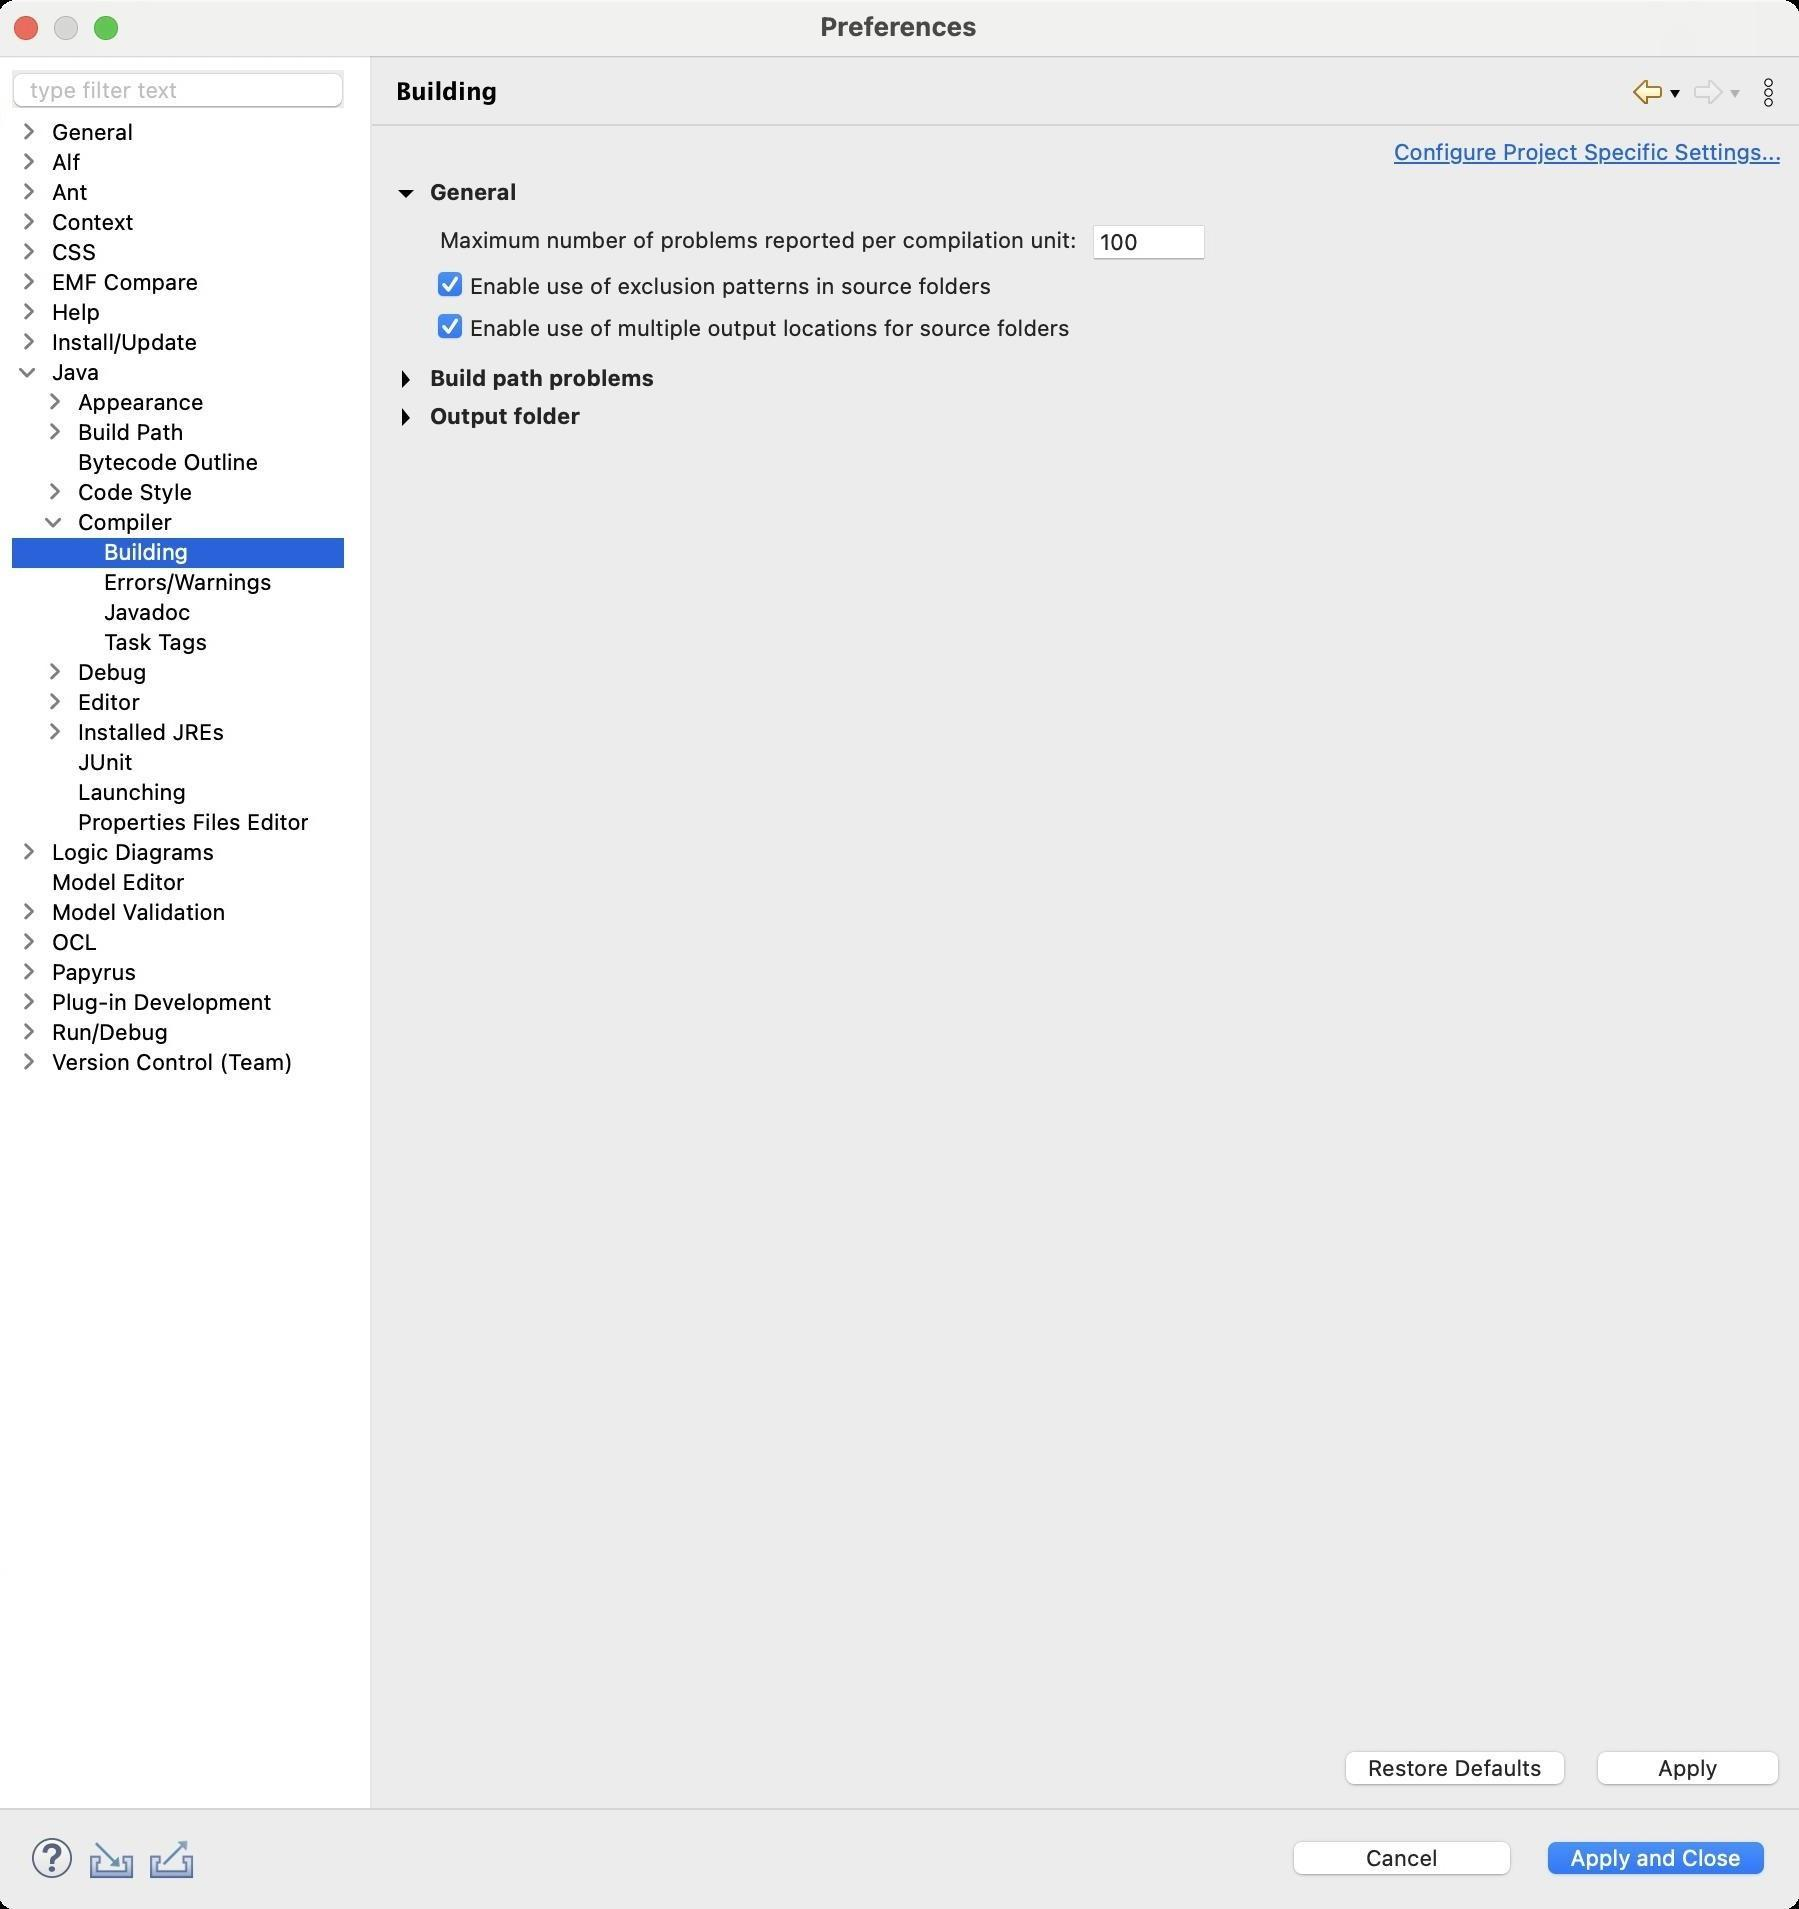
Accessibility tree:
{"name": "Preferences", "role": "AXWindow", "description": null, "role_description": "standard window", "value": null, "position": "480.00;95.00", "size": "901;955", "children": [{"name": "Apply_and_Close", "role": "AXButton", "description": null, "role_description": "button", "value": null, "position": "769.00;917.00", "size": "120;27", "children": []}, {"name": "Cancel", "role": "AXButton", "description": null, "role_description": "button", "value": null, "position": "642.00;917.00", "size": "120;27", "children": []}, {"name": null, "role": "AXToolbar", "description": null, "role_description": "toolbar", "value": null, "position": "12.00;915.00", "size": "90;30", "children": [{"name": "Help", "role": "AXCheckBox", "description": null, "role_description": "checkbox", "value": 0, "position": "12.00;915.00", "size": "30;30", "children": []}, {"name": "Import", "role": "AXButton", "description": null, "role_description": "button", "value": null, "position": "42.00;915.00", "size": "30;30", "children": []}, {"name": "Export", "role": "AXButton", "description": null, "role_description": "button", "value": null, "position": "72.00;915.00", "size": "30;30", "children": []}]}, {"name": null, "role": "AXScrollArea", "description": null, "role_description": "scroll area", "value": null, "position": "199.00;69.00", "size": "697;830", "children": [{"name": "Apply", "role": "AXButton", "description": null, "role_description": "button", "value": null, "position": "794.00;872.00", "size": "102;27", "children": []}, {"name": "Restore_Defaults", "role": "AXButton", "description": null, "role_description": "button", "value": null, "position": "668.00;872.00", "size": "121;27", "children": []}, {"name": null, "role": "AXScrollArea", "description": null, "role_description": "scroll area", "value": null, "position": "199.00;89.00", "size": "697;778", "children": [{"name": null, "role": "AXStaticText", "description": null, "role_description": "text", "value": "Filtered resources are not copied to the output folder during a build. List is comma separated (e.g. '*.doc, plugin.xml, scripts/')", "position": "199.00;201.00", "size": "0;0", "children": []}, {"name": null, "role": "AXTextField", "description": null, "role_description": "text field", "value": "*.launch", "position": "199.00;201.00", "size": "0;0", "children": []}, {"name": null, "role": "AXStaticText", "description": null, "role_description": "text", "value": "Filtered resources:", "position": "199.00;201.00", "size": "0;0", "children": []}, {"name": "Rebuild_class_files_modified_by_others", "role": "AXCheckBox", "description": null, "role_description": "checkbox", "value": 0, "position": "199.00;201.00", "size": "0;0", "children": []}, {"name": "Scrub_output_folders_when_cleaning_projects", "role": "AXCheckBox", "description": null, "role_description": "checkbox", "value": 1, "position": "199.00;201.00", "size": "0;0", "children": []}, {"name": null, "role": "AXPopUpButton", "description": null, "role_description": "pop up button", "value": "Warning", "position": "199.00;201.00", "size": "0;0", "children": []}, {"name": null, "role": "AXStaticText", "description": null, "role_description": "text", "value": "Duplicated resources:", "position": "199.00;201.00", "size": "0;0", "children": []}, {"name": null, "role": "AXStaticText", "description": null, "role_description": "text", "value": "Output folder", "position": "214.00;201.00", "size": "80;14", "children": []}, {"name": "Expandable", "role": "AXOutline", "description": "Expandable", "role_description": "outline", "value": null, "position": "199.00;207.00", "size": "11;11", "children": []}, {"name": null, "role": "AXPopUpButton", "description": null, "role_description": "pop up button", "value": "Error", "position": "199.00;182.00", "size": "0;0", "children": []}, {"name": null, "role": "AXStaticText", "description": null, "role_description": "text", "value": "Project with only main source folders depends on project with only test sources folders", "position": "199.00;182.00", "size": "0;0", "children": []}, {"name": null, "role": "AXPopUpButton", "description": null, "role_description": "pop up button", "value": "Warning", "position": "199.00;182.00", "size": "0;0", "children": []}, {"name": null, "role": "AXStaticText", "description": null, "role_description": "text", "value": "Compiler Compliance does not match used JRE", "position": "199.00;182.00", "size": "0;0", "children": []}, {"name": null, "role": "AXPopUpButton", "description": null, "role_description": "pop up button", "value": "Warning", "position": "199.00;182.00", "size": "0;0", "children": []}, {"name": null, "role": "AXStaticText", "description": null, "role_description": "text", "value": "No strictly compatible JRE for execution environment available:", "position": "199.00;182.00", "size": "0;0", "children": []}, {"name": null, "role": "AXPopUpButton", "description": null, "role_description": "pop up button", "value": "Error", "position": "199.00;182.00", "size": "0;0", "children": []}, {"name": null, "role": "AXStaticText", "description": null, "role_description": "text", "value": "Output location overlaps source location:", "position": "199.00;182.00", "size": "0;0", "children": []}, {"name": null, "role": "AXPopUpButton", "description": null, "role_description": "pop up button", "value": "Ignore", "position": "199.00;182.00", "size": "0;0", "children": []}, {"name": null, "role": "AXStaticText", "description": null, "role_description": "text", "value": "Incompatible required binaries:", "position": "199.00;182.00", "size": "0;0", "children": []}, {"name": null, "role": "AXPopUpButton", "description": null, "role_description": "pop up button", "value": "Error", "position": "199.00;182.00", "size": "0;0", "children": []}, {"name": null, "role": "AXStaticText", "description": null, "role_description": "text", "value": "Circular dependencies:", "position": "199.00;182.00", "size": "0;0", "children": []}, {"name": null, "role": "AXPopUpButton", "description": null, "role_description": "pop up button", "value": "Error", "position": "199.00;182.00", "size": "0;0", "children": []}, {"name": null, "role": "AXStaticText", "description": null, "role_description": "text", "value": "Incomplete build path:", "position": "199.00;182.00", "size": "0;0", "children": []}, {"name": "Abort_build_when_build_path_errors_occur", "role": "AXCheckBox", "description": null, "role_description": "checkbox", "value": 1, "position": "199.00;182.00", "size": "0;0", "children": []}, {"name": null, "role": "AXStaticText", "description": null, "role_description": "text", "value": "Build path problems", "position": "214.00;182.00", "size": "117;14", "children": []}, {"name": "Expandable", "role": "AXOutline", "description": "Expandable", "role_description": "outline", "value": null, "position": "199.00;188.00", "size": "11;11", "children": []}, {"name": "Enable_use_of_multiple_output_locations_for_source_folders", "role": "AXCheckBox", "description": null, "role_description": "checkbox", "value": 1, "position": "219.00;156.00", "size": "385;16", "children": []}, {"name": "Enable_use_of_exclusion_patterns_in_source_folders", "role": "AXCheckBox", "description": null, "role_description": "checkbox", "value": 1, "position": "219.00;135.00", "size": "385;16", "children": []}, {"name": null, "role": "AXTextField", "description": null, "role_description": "text field", "value": "100", "position": "547.00;111.00", "size": "57;19", "children": []}, {"name": null, "role": "AXStaticText", "description": null, "role_description": "text", "value": "Maximum number of problems reported per compilation unit:", "position": "219.00;113.00", "size": "323;14", "children": []}, {"name": null, "role": "AXStaticText", "description": null, "role_description": "text", "value": "General", "position": "214.00;89.00", "size": "48;14", "children": []}, {"name": "Expandable", "role": "AXOutline", "description": "Expandable", "role_description": "outline", "value": null, "position": "199.00;95.00", "size": "11;11", "children": []}]}, {"name": null, "role": "AXScrollArea", "description": null, "role_description": "scroll area", "value": null, "position": "696.00;69.00", "size": "200;15", "children": [{"name": null, "role": "AXTextArea", "description": null, "role_description": "text entry area", "value": "Configure Project Specific Settings...", "position": "696.00;69.00", "size": "200;15", "children": [{"name": "Configure_Project_Specific_Settings...", "role": "AXLink", "description": null, "role_description": "hyperlink", "value": null, "position": "698.00;69.00", "size": "194;13", "children": []}]}]}]}, {"name": null, "role": "AXToolbar", "description": "", "role_description": "toolbar", "value": null, "position": "814.00;35.00", "size": "82;22", "children": [{"name": "Back_to_Compiler", "role": "AXMenuButton", "description": null, "role_description": "menu button", "value": null, "position": "814.00;35.00", "size": "22;22", "children": []}, {"name": "Forward", "role": "AXMenuButton", "description": null, "role_description": "menu button", "value": null, "position": "844.00;35.00", "size": "22;22", "children": []}, {"name": "Additional_Dialog_Actions", "role": "AXButton", "description": null, "role_description": "button", "value": null, "position": "874.00;35.00", "size": "22;22", "children": []}]}, {"name": null, "role": "AXStaticText", "description": "", "role_description": "text", "value": "Building", "position": "196.00;35.00", "size": "611;21", "children": []}, {"name": null, "role": "AXSplitter", "description": null, "role_description": "splitter", "value": 180, "position": "180.00;28.00", "size": "5;876", "children": []}, {"name": null, "role": "AXScrollArea", "description": null, "role_description": "scroll area", "value": null, "position": "7.00;59.00", "size": "166;845", "children": [{"name": null, "role": "AXOutline", "description": null, "role_description": "outline", "value": null, "position": "7.00;59.00", "size": "166;845", "children": [{"name": null, "role": "AXRow", "description": null, "role_description": "outline row", "value": null, "position": "7.00;59.00", "size": "166;15", "children": [{"name": null, "role": "AXGroup", "description": null, "role_description": "group", "value": null, "position": "7.00;59.00", "size": "149;15", "children": [{"name": null, "role": "AXDisclosureTriangle", "description": null, "role_description": "disclosure triangle", "value": 0, "position": "9.00;59.00", "size": "12;14", "children": []}, {"name": null, "role": "AXStaticText", "description": null, "role_description": "text", "value": "General", "position": "25.00;59.00", "size": "130;14", "children": []}]}]}, {"name": null, "role": "AXRow", "description": null, "role_description": "outline row", "value": null, "position": "7.00;74.00", "size": "166;15", "children": [{"name": null, "role": "AXGroup", "description": null, "role_description": "group", "value": null, "position": "7.00;74.00", "size": "149;15", "children": [{"name": null, "role": "AXDisclosureTriangle", "description": null, "role_description": "disclosure triangle", "value": 0, "position": "9.00;74.00", "size": "12;14", "children": []}, {"name": null, "role": "AXStaticText", "description": null, "role_description": "text", "value": "Alf", "position": "25.00;74.00", "size": "130;14", "children": []}]}]}, {"name": null, "role": "AXRow", "description": null, "role_description": "outline row", "value": null, "position": "7.00;89.00", "size": "166;15", "children": [{"name": null, "role": "AXGroup", "description": null, "role_description": "group", "value": null, "position": "7.00;89.00", "size": "149;15", "children": [{"name": null, "role": "AXDisclosureTriangle", "description": null, "role_description": "disclosure triangle", "value": 0, "position": "9.00;89.00", "size": "12;14", "children": []}, {"name": null, "role": "AXStaticText", "description": null, "role_description": "text", "value": "Ant", "position": "25.00;89.00", "size": "130;14", "children": []}]}]}, {"name": null, "role": "AXRow", "description": null, "role_description": "outline row", "value": null, "position": "7.00;104.00", "size": "166;15", "children": [{"name": null, "role": "AXGroup", "description": null, "role_description": "group", "value": null, "position": "7.00;104.00", "size": "149;15", "children": [{"name": null, "role": "AXDisclosureTriangle", "description": null, "role_description": "disclosure triangle", "value": 0, "position": "9.00;104.00", "size": "12;14", "children": []}, {"name": null, "role": "AXStaticText", "description": null, "role_description": "text", "value": "Context", "position": "25.00;104.00", "size": "130;14", "children": []}]}]}, {"name": null, "role": "AXRow", "description": null, "role_description": "outline row", "value": null, "position": "7.00;119.00", "size": "166;15", "children": [{"name": null, "role": "AXGroup", "description": null, "role_description": "group", "value": null, "position": "7.00;119.00", "size": "149;15", "children": [{"name": null, "role": "AXDisclosureTriangle", "description": null, "role_description": "disclosure triangle", "value": 0, "position": "9.00;119.00", "size": "12;14", "children": []}, {"name": null, "role": "AXStaticText", "description": null, "role_description": "text", "value": "CSS", "position": "25.00;119.00", "size": "130;14", "children": []}]}]}, {"name": null, "role": "AXRow", "description": null, "role_description": "outline row", "value": null, "position": "7.00;134.00", "size": "166;15", "children": [{"name": null, "role": "AXGroup", "description": null, "role_description": "group", "value": null, "position": "7.00;134.00", "size": "149;15", "children": [{"name": null, "role": "AXDisclosureTriangle", "description": null, "role_description": "disclosure triangle", "value": 0, "position": "9.00;134.00", "size": "12;14", "children": []}, {"name": null, "role": "AXStaticText", "description": null, "role_description": "text", "value": "EMF Compare", "position": "25.00;134.00", "size": "130;14", "children": []}]}]}, {"name": null, "role": "AXRow", "description": null, "role_description": "outline row", "value": null, "position": "7.00;149.00", "size": "166;15", "children": [{"name": null, "role": "AXGroup", "description": null, "role_description": "group", "value": null, "position": "7.00;149.00", "size": "149;15", "children": [{"name": null, "role": "AXDisclosureTriangle", "description": null, "role_description": "disclosure triangle", "value": 0, "position": "9.00;149.00", "size": "12;14", "children": []}, {"name": null, "role": "AXStaticText", "description": null, "role_description": "text", "value": "Help", "position": "25.00;149.00", "size": "130;14", "children": []}]}]}, {"name": null, "role": "AXRow", "description": null, "role_description": "outline row", "value": null, "position": "7.00;164.00", "size": "166;15", "children": [{"name": null, "role": "AXGroup", "description": null, "role_description": "group", "value": null, "position": "7.00;164.00", "size": "149;15", "children": [{"name": null, "role": "AXDisclosureTriangle", "description": null, "role_description": "disclosure triangle", "value": 0, "position": "9.00;164.00", "size": "12;14", "children": []}, {"name": null, "role": "AXStaticText", "description": null, "role_description": "text", "value": "Install/Update", "position": "25.00;164.00", "size": "130;14", "children": []}]}]}, {"name": null, "role": "AXRow", "description": null, "role_description": "outline row", "value": null, "position": "7.00;179.00", "size": "166;15", "children": [{"name": null, "role": "AXGroup", "description": null, "role_description": "group", "value": null, "position": "7.00;179.00", "size": "149;15", "children": [{"name": null, "role": "AXDisclosureTriangle", "description": null, "role_description": "disclosure triangle", "value": 1, "position": "9.00;179.00", "size": "12;14", "children": []}, {"name": null, "role": "AXStaticText", "description": null, "role_description": "text", "value": "Java", "position": "25.00;179.00", "size": "130;14", "children": []}]}]}, {"name": null, "role": "AXRow", "description": null, "role_description": "outline row", "value": null, "position": "7.00;194.00", "size": "166;15", "children": [{"name": null, "role": "AXGroup", "description": null, "role_description": "group", "value": null, "position": "7.00;194.00", "size": "149;15", "children": [{"name": null, "role": "AXDisclosureTriangle", "description": null, "role_description": "disclosure triangle", "value": 0, "position": "22.00;194.00", "size": "12;14", "children": []}, {"name": null, "role": "AXStaticText", "description": null, "role_description": "text", "value": "Appearance", "position": "38.00;194.00", "size": "117;14", "children": []}]}]}, {"name": null, "role": "AXRow", "description": null, "role_description": "outline row", "value": null, "position": "7.00;209.00", "size": "166;15", "children": [{"name": null, "role": "AXGroup", "description": null, "role_description": "group", "value": null, "position": "7.00;209.00", "size": "149;15", "children": [{"name": null, "role": "AXDisclosureTriangle", "description": null, "role_description": "disclosure triangle", "value": 0, "position": "22.00;209.00", "size": "12;14", "children": []}, {"name": null, "role": "AXStaticText", "description": null, "role_description": "text", "value": "Build Path", "position": "38.00;209.00", "size": "117;14", "children": []}]}]}, {"name": null, "role": "AXRow", "description": null, "role_description": "outline row", "value": null, "position": "7.00;224.00", "size": "166;15", "children": [{"name": null, "role": "AXStaticText", "description": null, "role_description": "text", "value": "Bytecode Outline", "position": "38.00;224.00", "size": "117;14", "children": []}]}, {"name": null, "role": "AXRow", "description": null, "role_description": "outline row", "value": null, "position": "7.00;239.00", "size": "166;15", "children": [{"name": null, "role": "AXGroup", "description": null, "role_description": "group", "value": null, "position": "7.00;239.00", "size": "149;15", "children": [{"name": null, "role": "AXDisclosureTriangle", "description": null, "role_description": "disclosure triangle", "value": 0, "position": "22.00;239.00", "size": "12;14", "children": []}, {"name": null, "role": "AXStaticText", "description": null, "role_description": "text", "value": "Code Style", "position": "38.00;239.00", "size": "117;14", "children": []}]}]}, {"name": null, "role": "AXRow", "description": null, "role_description": "outline row", "value": null, "position": "7.00;254.00", "size": "166;15", "children": [{"name": null, "role": "AXGroup", "description": null, "role_description": "group", "value": null, "position": "7.00;254.00", "size": "149;15", "children": [{"name": null, "role": "AXDisclosureTriangle", "description": null, "role_description": "disclosure triangle", "value": 1, "position": "22.00;254.00", "size": "12;14", "children": []}, {"name": null, "role": "AXStaticText", "description": null, "role_description": "text", "value": "Compiler", "position": "38.00;254.00", "size": "117;14", "children": []}]}]}, {"name": null, "role": "AXRow", "description": null, "role_description": "outline row", "value": null, "position": "7.00;269.00", "size": "166;15", "children": [{"name": null, "role": "AXStaticText", "description": null, "role_description": "text", "value": "Building", "position": "51.00;269.00", "size": "104;14", "children": []}]}, {"name": null, "role": "AXRow", "description": null, "role_description": "outline row", "value": null, "position": "7.00;284.00", "size": "166;15", "children": [{"name": null, "role": "AXStaticText", "description": null, "role_description": "text", "value": "Errors/Warnings", "position": "51.00;284.00", "size": "104;14", "children": []}]}, {"name": null, "role": "AXRow", "description": null, "role_description": "outline row", "value": null, "position": "7.00;299.00", "size": "166;15", "children": [{"name": null, "role": "AXStaticText", "description": null, "role_description": "text", "value": "Javadoc", "position": "51.00;299.00", "size": "104;14", "children": []}]}, {"name": null, "role": "AXRow", "description": null, "role_description": "outline row", "value": null, "position": "7.00;314.00", "size": "166;15", "children": [{"name": null, "role": "AXStaticText", "description": null, "role_description": "text", "value": "Task Tags", "position": "51.00;314.00", "size": "104;14", "children": []}]}, {"name": null, "role": "AXRow", "description": null, "role_description": "outline row", "value": null, "position": "7.00;329.00", "size": "166;15", "children": [{"name": null, "role": "AXGroup", "description": null, "role_description": "group", "value": null, "position": "7.00;329.00", "size": "149;15", "children": [{"name": null, "role": "AXDisclosureTriangle", "description": null, "role_description": "disclosure triangle", "value": 0, "position": "22.00;329.00", "size": "12;14", "children": []}, {"name": null, "role": "AXStaticText", "description": null, "role_description": "text", "value": "Debug", "position": "38.00;329.00", "size": "117;14", "children": []}]}]}, {"name": null, "role": "AXRow", "description": null, "role_description": "outline row", "value": null, "position": "7.00;344.00", "size": "166;15", "children": [{"name": null, "role": "AXGroup", "description": null, "role_description": "group", "value": null, "position": "7.00;344.00", "size": "149;15", "children": [{"name": null, "role": "AXDisclosureTriangle", "description": null, "role_description": "disclosure triangle", "value": 0, "position": "22.00;344.00", "size": "12;14", "children": []}, {"name": null, "role": "AXStaticText", "description": null, "role_description": "text", "value": "Editor", "position": "38.00;344.00", "size": "117;14", "children": []}]}]}, {"name": null, "role": "AXRow", "description": null, "role_description": "outline row", "value": null, "position": "7.00;359.00", "size": "166;15", "children": [{"name": null, "role": "AXGroup", "description": null, "role_description": "group", "value": null, "position": "7.00;359.00", "size": "149;15", "children": [{"name": null, "role": "AXDisclosureTriangle", "description": null, "role_description": "disclosure triangle", "value": 0, "position": "22.00;359.00", "size": "12;14", "children": []}, {"name": null, "role": "AXStaticText", "description": null, "role_description": "text", "value": "Installed JREs", "position": "38.00;359.00", "size": "117;14", "children": []}]}]}, {"name": null, "role": "AXRow", "description": null, "role_description": "outline row", "value": null, "position": "7.00;374.00", "size": "166;15", "children": [{"name": null, "role": "AXStaticText", "description": null, "role_description": "text", "value": "JUnit", "position": "38.00;374.00", "size": "117;14", "children": []}]}, {"name": null, "role": "AXRow", "description": null, "role_description": "outline row", "value": null, "position": "7.00;389.00", "size": "166;15", "children": [{"name": null, "role": "AXStaticText", "description": null, "role_description": "text", "value": "Launching", "position": "38.00;389.00", "size": "117;14", "children": []}]}, {"name": null, "role": "AXRow", "description": null, "role_description": "outline row", "value": null, "position": "7.00;404.00", "size": "166;15", "children": [{"name": null, "role": "AXStaticText", "description": null, "role_description": "text", "value": "Properties Files Editor", "position": "38.00;404.00", "size": "117;14", "children": []}]}, {"name": null, "role": "AXRow", "description": null, "role_description": "outline row", "value": null, "position": "7.00;419.00", "size": "166;15", "children": [{"name": null, "role": "AXGroup", "description": null, "role_description": "group", "value": null, "position": "7.00;419.00", "size": "149;15", "children": [{"name": null, "role": "AXDisclosureTriangle", "description": null, "role_description": "disclosure triangle", "value": 0, "position": "9.00;419.00", "size": "12;14", "children": []}, {"name": null, "role": "AXStaticText", "description": null, "role_description": "text", "value": "Logic Diagrams", "position": "25.00;419.00", "size": "130;14", "children": []}]}]}, {"name": null, "role": "AXRow", "description": null, "role_description": "outline row", "value": null, "position": "7.00;434.00", "size": "166;15", "children": [{"name": null, "role": "AXStaticText", "description": null, "role_description": "text", "value": "Model Editor", "position": "25.00;434.00", "size": "130;14", "children": []}]}, {"name": null, "role": "AXRow", "description": null, "role_description": "outline row", "value": null, "position": "7.00;449.00", "size": "166;15", "children": [{"name": null, "role": "AXGroup", "description": null, "role_description": "group", "value": null, "position": "7.00;449.00", "size": "149;15", "children": [{"name": null, "role": "AXDisclosureTriangle", "description": null, "role_description": "disclosure triangle", "value": 0, "position": "9.00;449.00", "size": "12;14", "children": []}, {"name": null, "role": "AXStaticText", "description": null, "role_description": "text", "value": "Model Validation", "position": "25.00;449.00", "size": "130;14", "children": []}]}]}, {"name": null, "role": "AXRow", "description": null, "role_description": "outline row", "value": null, "position": "7.00;464.00", "size": "166;15", "children": [{"name": null, "role": "AXGroup", "description": null, "role_description": "group", "value": null, "position": "7.00;464.00", "size": "149;15", "children": [{"name": null, "role": "AXDisclosureTriangle", "description": null, "role_description": "disclosure triangle", "value": 0, "position": "9.00;464.00", "size": "12;14", "children": []}, {"name": null, "role": "AXStaticText", "description": null, "role_description": "text", "value": "OCL", "position": "25.00;464.00", "size": "130;14", "children": []}]}]}, {"name": null, "role": "AXRow", "description": null, "role_description": "outline row", "value": null, "position": "7.00;479.00", "size": "166;15", "children": [{"name": null, "role": "AXGroup", "description": null, "role_description": "group", "value": null, "position": "7.00;479.00", "size": "149;15", "children": [{"name": null, "role": "AXDisclosureTriangle", "description": null, "role_description": "disclosure triangle", "value": 0, "position": "9.00;479.00", "size": "12;14", "children": []}, {"name": null, "role": "AXStaticText", "description": null, "role_description": "text", "value": "Papyrus", "position": "25.00;479.00", "size": "130;14", "children": []}]}]}, {"name": null, "role": "AXRow", "description": null, "role_description": "outline row", "value": null, "position": "7.00;494.00", "size": "166;15", "children": [{"name": null, "role": "AXGroup", "description": null, "role_description": "group", "value": null, "position": "7.00;494.00", "size": "149;15", "children": [{"name": null, "role": "AXDisclosureTriangle", "description": null, "role_description": "disclosure triangle", "value": 0, "position": "9.00;494.00", "size": "12;14", "children": []}, {"name": null, "role": "AXStaticText", "description": null, "role_description": "text", "value": "Plug-in Development", "position": "25.00;494.00", "size": "130;14", "children": []}]}]}, {"name": null, "role": "AXRow", "description": null, "role_description": "outline row", "value": null, "position": "7.00;509.00", "size": "166;15", "children": [{"name": null, "role": "AXGroup", "description": null, "role_description": "group", "value": null, "position": "7.00;509.00", "size": "149;15", "children": [{"name": null, "role": "AXDisclosureTriangle", "description": null, "role_description": "disclosure triangle", "value": 0, "position": "9.00;509.00", "size": "12;14", "children": []}, {"name": null, "role": "AXStaticText", "description": null, "role_description": "text", "value": "Run/Debug", "position": "25.00;509.00", "size": "130;14", "children": []}]}]}, {"name": null, "role": "AXRow", "description": null, "role_description": "outline row", "value": null, "position": "7.00;524.00", "size": "166;15", "children": [{"name": null, "role": "AXGroup", "description": null, "role_description": "group", "value": null, "position": "7.00;524.00", "size": "149;15", "children": [{"name": null, "role": "AXDisclosureTriangle", "description": null, "role_description": "disclosure triangle", "value": 0, "position": "9.00;524.00", "size": "12;14", "children": []}, {"name": null, "role": "AXStaticText", "description": null, "role_description": "text", "value": "Version Control (Team)", "position": "25.00;524.00", "size": "130;14", "children": []}]}]}, {"name": null, "role": "AXColumn", "description": null, "role_description": "column", "value": null, "position": "7.00;59.00", "size": "149;845", "children": []}]}]}, {"name": "type_filter_text", "role": "AXTextField", "description": null, "role_description": "search text field", "value": "", "position": "7.00;35.00", "size": "166;19", "children": []}, {"name": null, "role": "AXButton", "description": null, "role_description": "close button", "value": null, "position": "7.00;6.00", "size": "14;16", "children": []}, {"name": null, "role": "AXButton", "description": null, "role_description": "zoom button", "value": null, "position": "47.00;6.00", "size": "14;16", "children": [{"name": null, "role": "AXGroup", "description": null, "role_description": "group", "value": null, "position": "47.00;6.00", "size": "14;16", "children": [{"name": null, "role": "AXGroup", "description": null, "role_description": "group", "value": null, "position": "47.00;6.00", "size": "14;16", "children": []}]}]}, {"name": null, "role": "AXButton", "description": null, "role_description": "minimize button", "value": null, "position": "27.00;6.00", "size": "14;16", "children": []}, {"name": null, "role": "AXStaticText", "description": null, "role_description": "text", "value": "Preferences", "position": "409.00;5.00", "size": "83;16", "children": []}]}